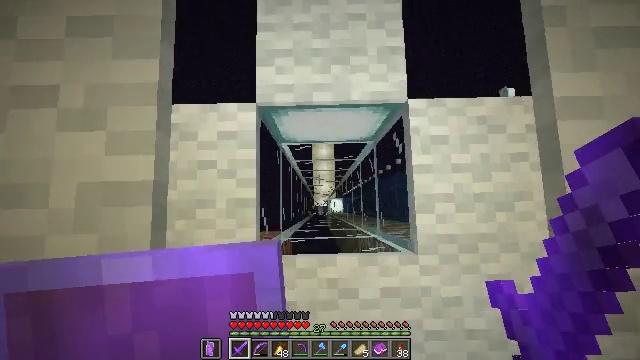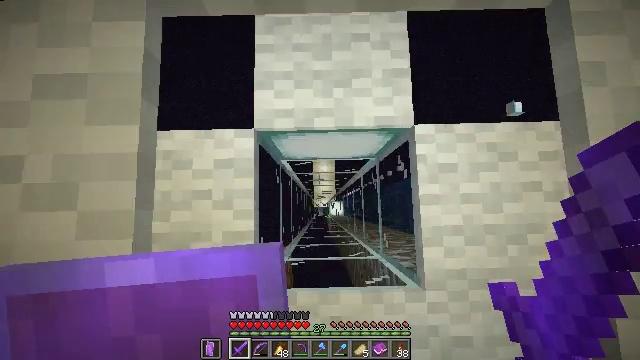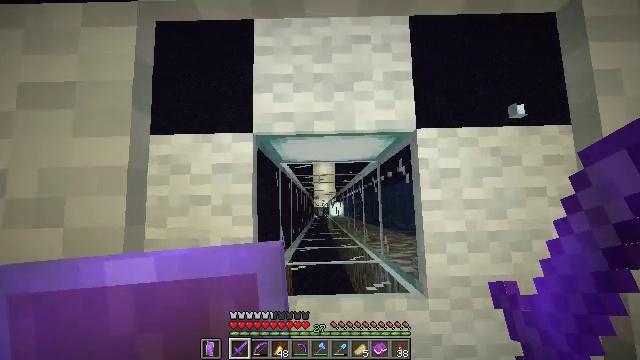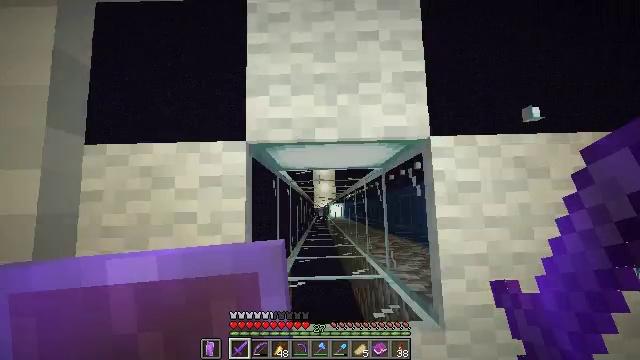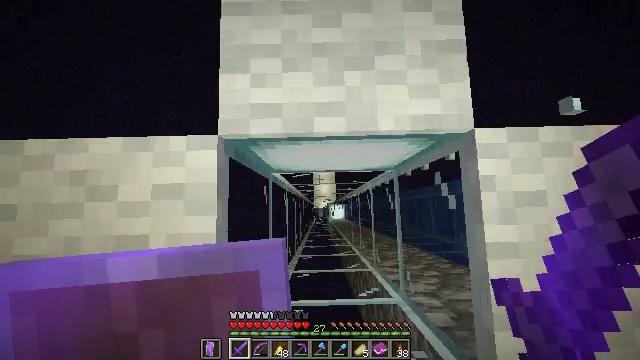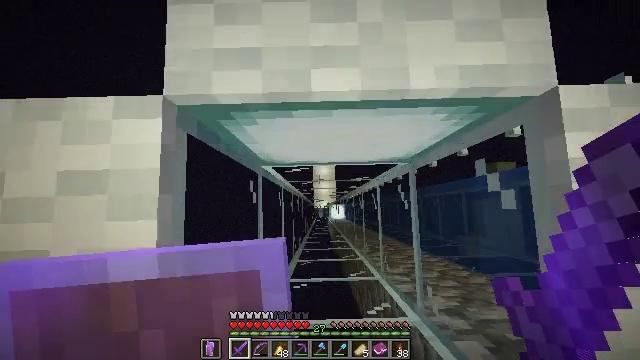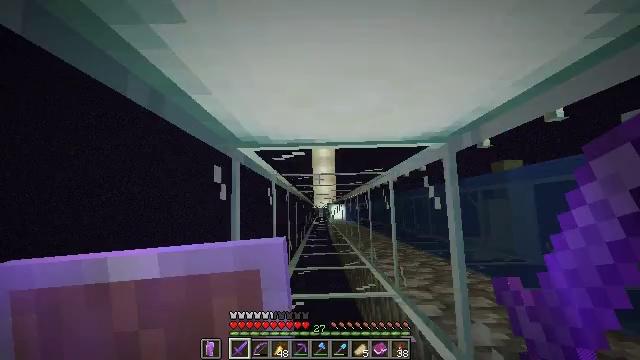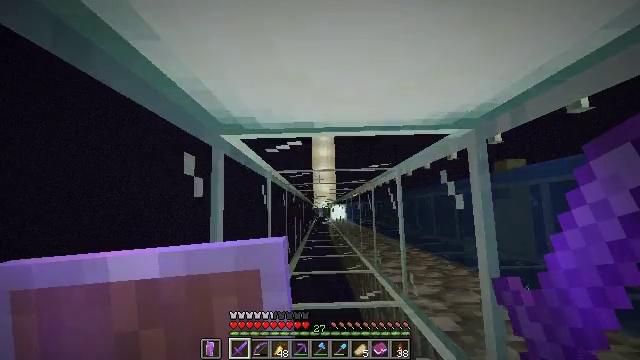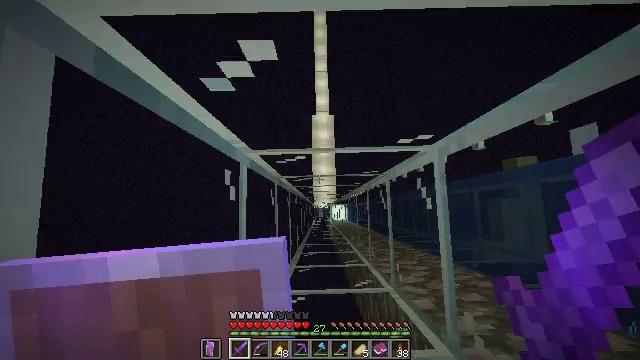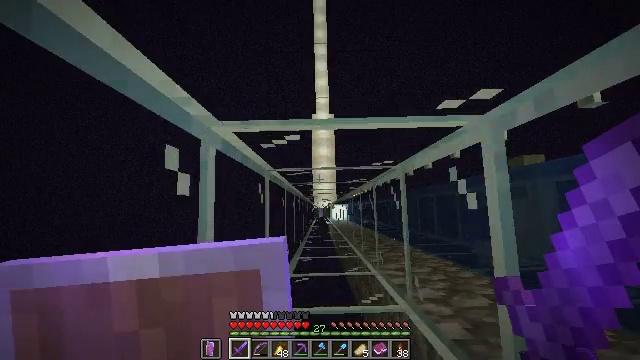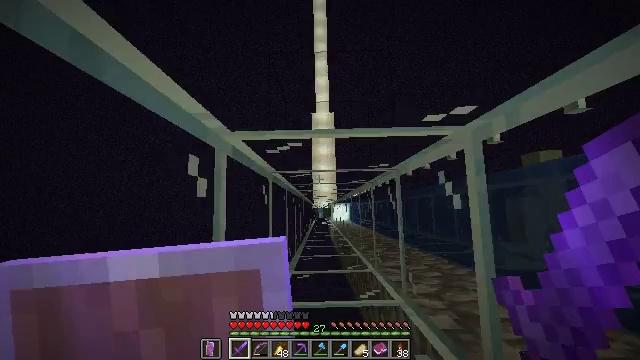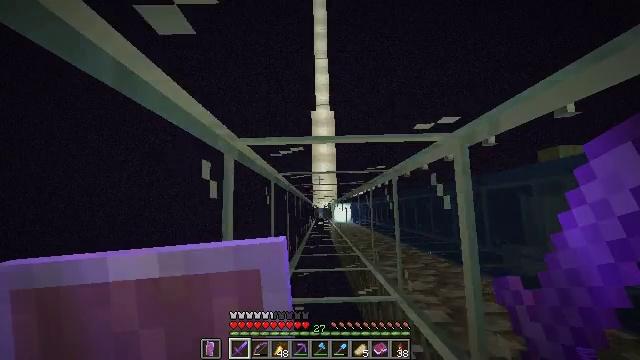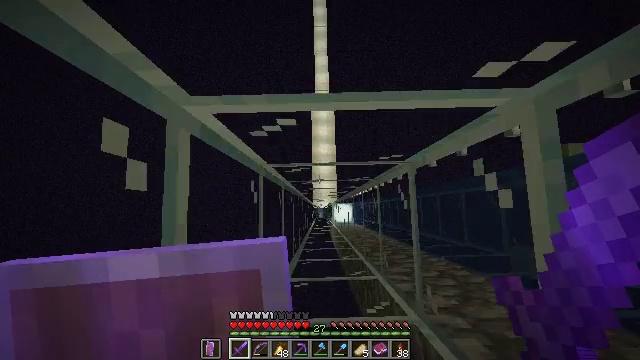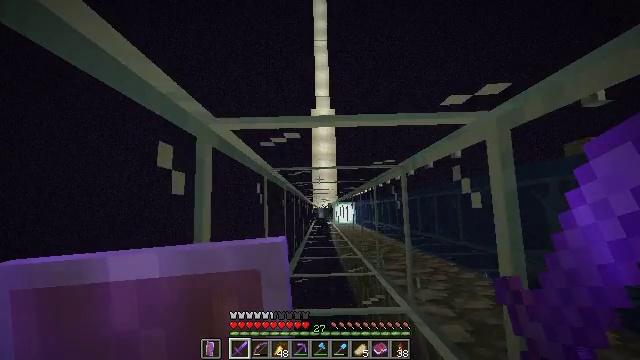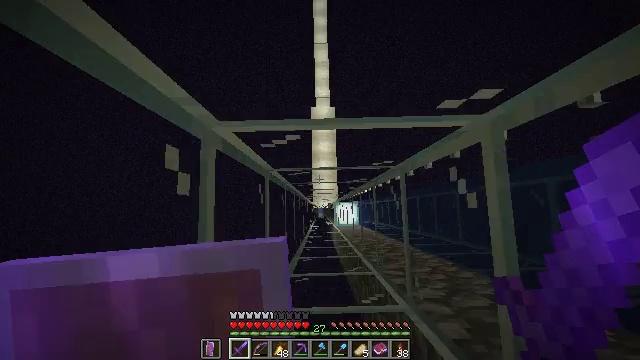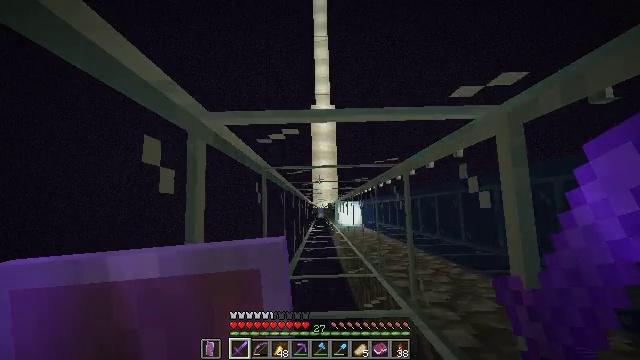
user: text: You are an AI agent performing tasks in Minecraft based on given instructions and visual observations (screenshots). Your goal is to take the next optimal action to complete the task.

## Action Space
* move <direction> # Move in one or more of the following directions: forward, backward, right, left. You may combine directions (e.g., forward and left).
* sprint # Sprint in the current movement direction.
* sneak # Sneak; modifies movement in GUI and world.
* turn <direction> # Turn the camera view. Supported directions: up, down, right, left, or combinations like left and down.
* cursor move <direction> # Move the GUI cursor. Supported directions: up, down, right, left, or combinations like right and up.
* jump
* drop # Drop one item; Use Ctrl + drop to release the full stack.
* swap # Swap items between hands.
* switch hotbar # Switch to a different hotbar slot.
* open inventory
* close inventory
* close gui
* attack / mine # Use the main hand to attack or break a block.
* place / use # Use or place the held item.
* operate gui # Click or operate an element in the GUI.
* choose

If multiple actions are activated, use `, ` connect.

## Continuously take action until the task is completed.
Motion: motion action
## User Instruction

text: Defeat an enderman.
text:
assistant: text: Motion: move forward
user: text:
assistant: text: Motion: no_op
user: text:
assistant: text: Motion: no_op
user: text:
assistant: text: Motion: no_op
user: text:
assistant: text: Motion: no_op
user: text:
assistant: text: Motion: no_op
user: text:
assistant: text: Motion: no_op
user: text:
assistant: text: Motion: no_op
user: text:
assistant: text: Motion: no_op
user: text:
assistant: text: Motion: no_op
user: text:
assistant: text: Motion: no_op
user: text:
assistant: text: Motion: no_op
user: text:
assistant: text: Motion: no_op
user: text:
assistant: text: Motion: no_op
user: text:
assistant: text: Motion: no_op
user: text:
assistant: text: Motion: no_op
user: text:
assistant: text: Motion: no_op
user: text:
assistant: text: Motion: no_op
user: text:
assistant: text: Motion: no_op
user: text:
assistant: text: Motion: no_op
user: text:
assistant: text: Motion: no_op
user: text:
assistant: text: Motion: no_op
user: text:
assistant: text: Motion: no_op
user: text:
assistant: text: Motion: no_op
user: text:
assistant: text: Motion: no_op
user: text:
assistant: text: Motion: no_op
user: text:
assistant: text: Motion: no_op
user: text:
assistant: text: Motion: no_op
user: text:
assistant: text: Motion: no_op
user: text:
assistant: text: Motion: no_op